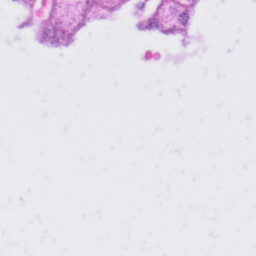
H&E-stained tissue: Liver